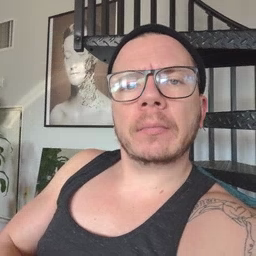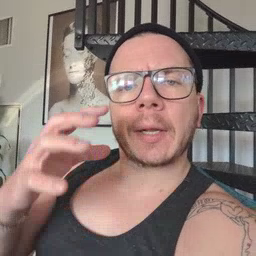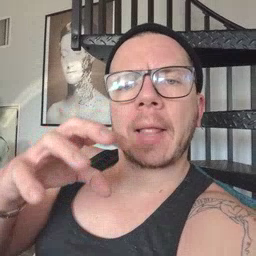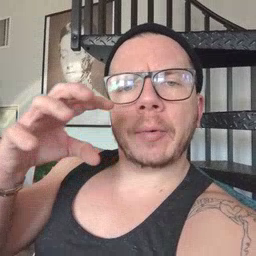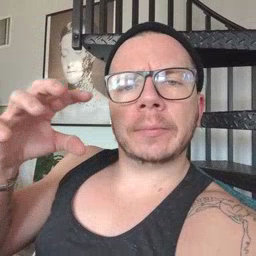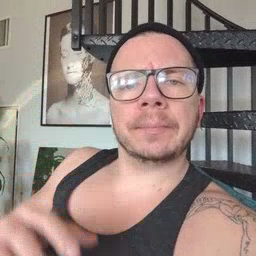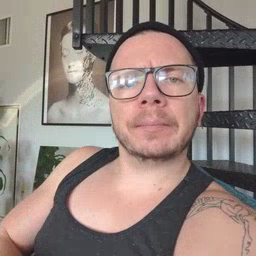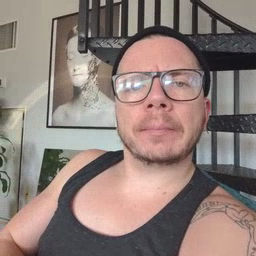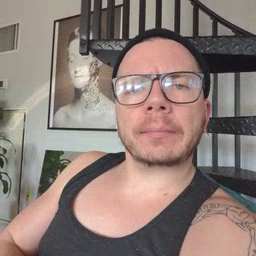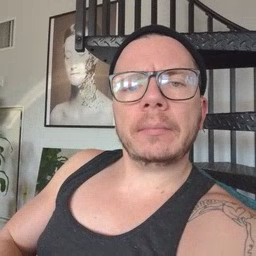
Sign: cloud